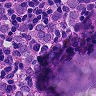
Metastatic tissue present: yes